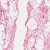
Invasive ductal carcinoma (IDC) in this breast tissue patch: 0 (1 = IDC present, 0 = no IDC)